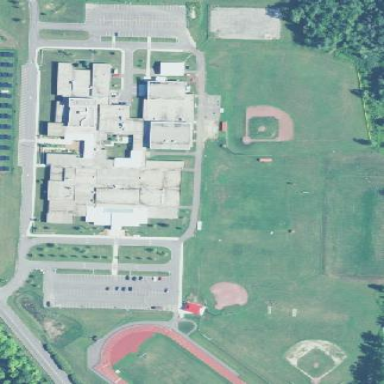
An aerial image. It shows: School.